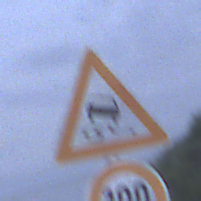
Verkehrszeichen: SchleuderOderRutschgefahr
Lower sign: Geschwindigkeit100
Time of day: SunriseSunset
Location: Outdoor (Suburban)
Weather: PartlyCloudy
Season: NotSpecified
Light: Natural